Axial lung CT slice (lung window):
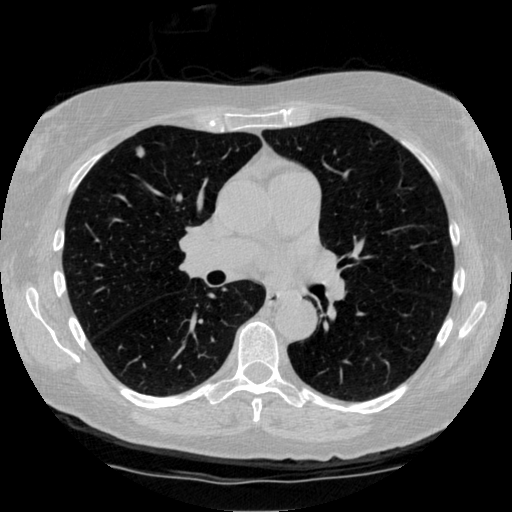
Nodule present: yes
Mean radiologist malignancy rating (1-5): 2.75